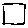
Label: square